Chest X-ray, AP view. Patient: 49 years old, sex F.
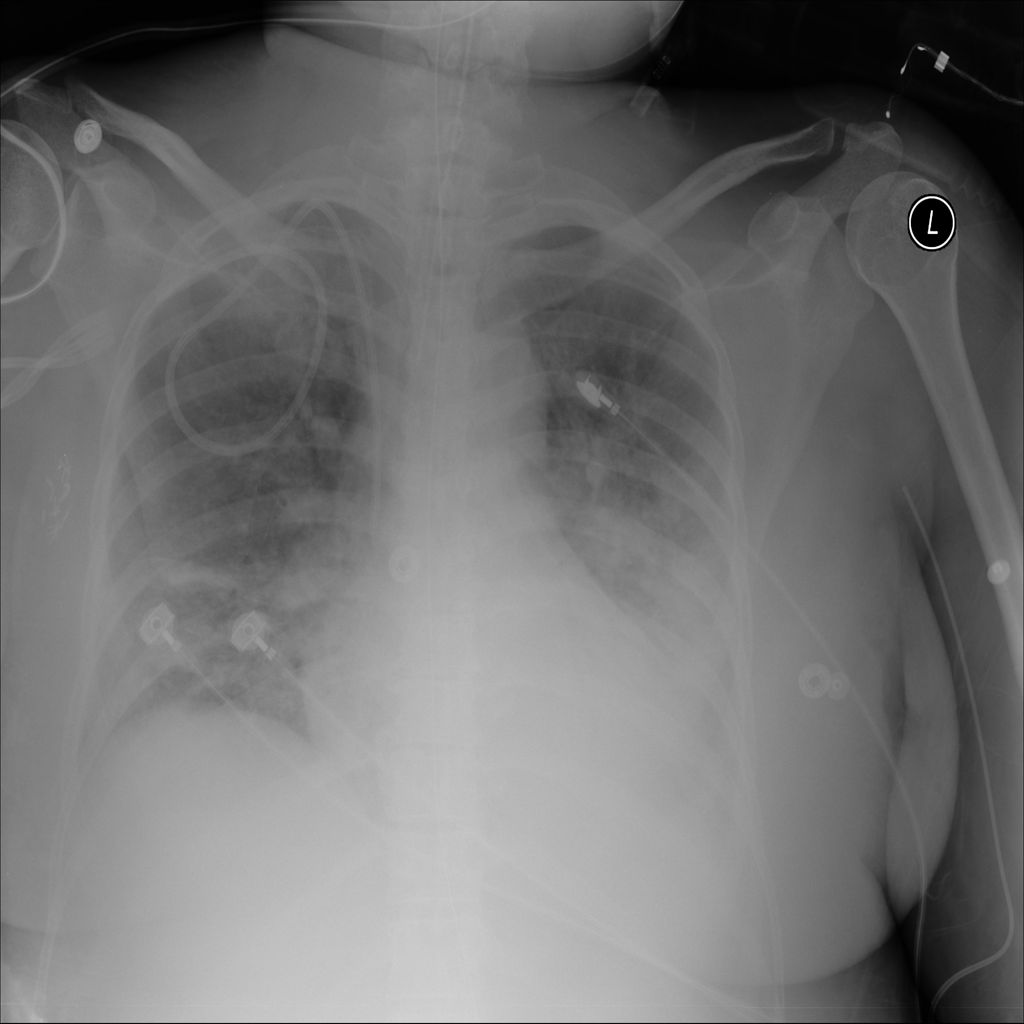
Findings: Edema, Effusion